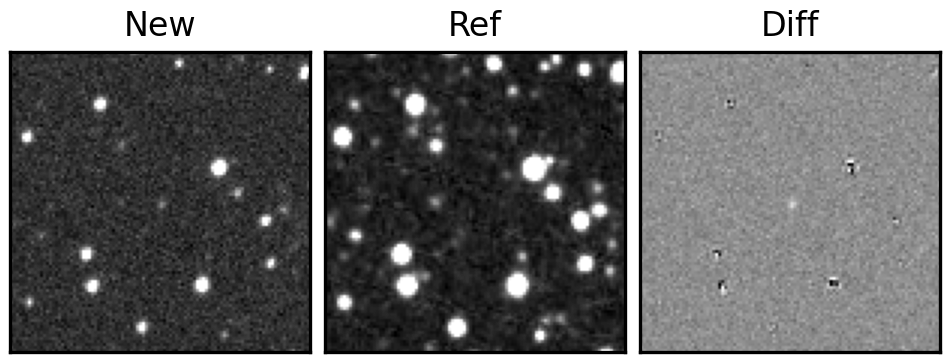
Label: real